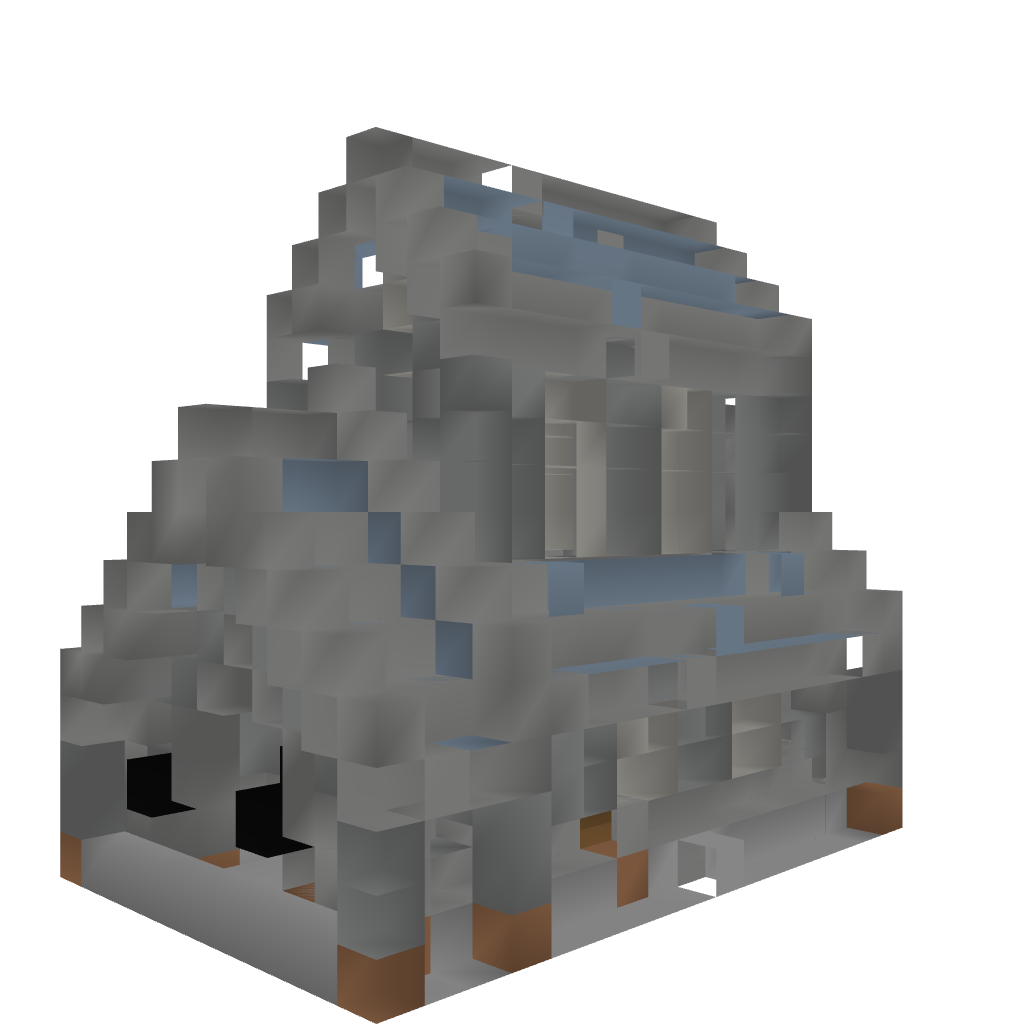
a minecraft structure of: Small Stone Chapel